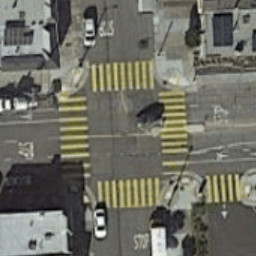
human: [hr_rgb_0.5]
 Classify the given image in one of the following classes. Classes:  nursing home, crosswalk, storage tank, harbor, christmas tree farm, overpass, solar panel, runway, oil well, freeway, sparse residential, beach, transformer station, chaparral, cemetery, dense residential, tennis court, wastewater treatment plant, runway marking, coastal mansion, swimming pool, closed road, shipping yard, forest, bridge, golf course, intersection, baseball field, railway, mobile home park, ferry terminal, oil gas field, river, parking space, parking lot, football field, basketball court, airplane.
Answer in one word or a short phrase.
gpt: crosswalk